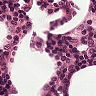
Metastatic tissue present: no